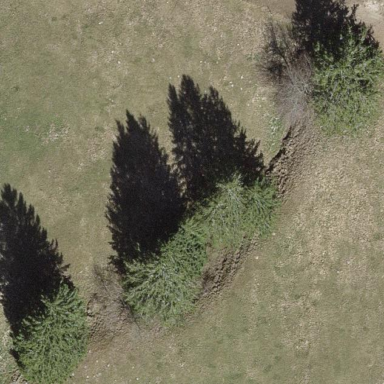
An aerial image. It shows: Forest area.